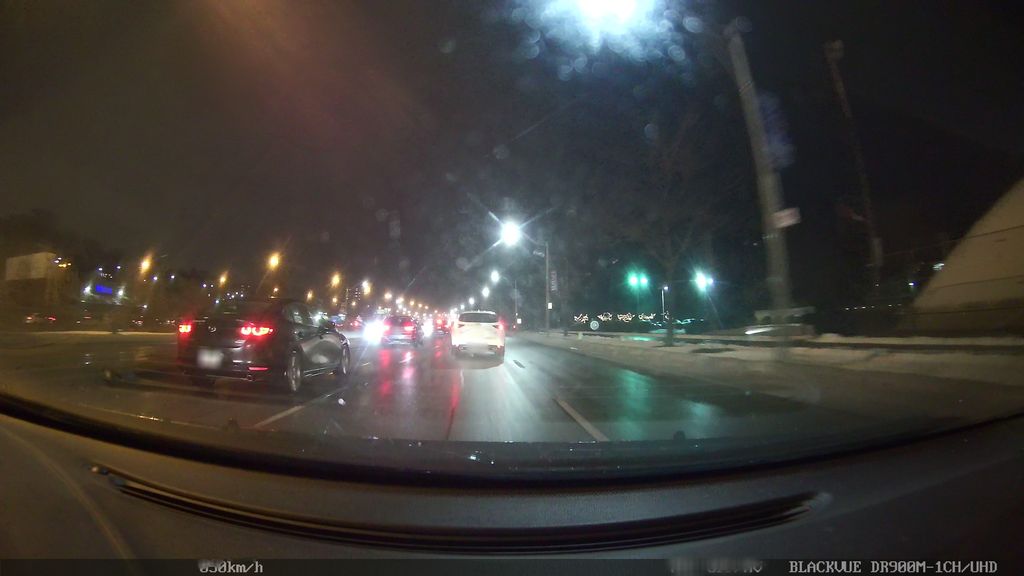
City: toronto